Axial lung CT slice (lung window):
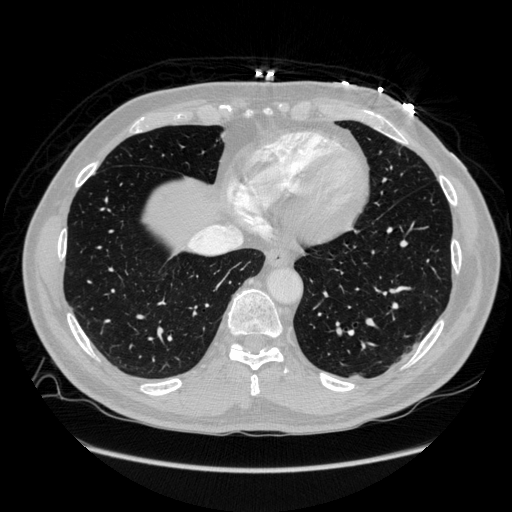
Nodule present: no